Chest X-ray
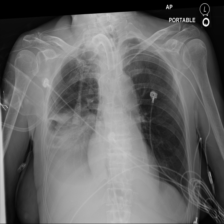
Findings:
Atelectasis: positive
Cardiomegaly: negative
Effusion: positive
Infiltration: negative
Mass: negative
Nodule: negative
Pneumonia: negative
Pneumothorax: negative
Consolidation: negative
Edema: negative
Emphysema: negative
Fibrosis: negative
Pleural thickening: negative
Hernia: negative